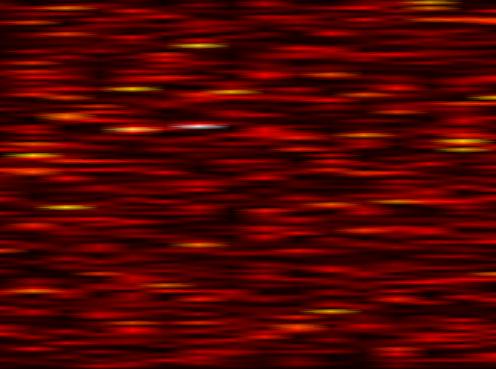
Label: UFMC